Question: I have created heatmap graphs using gnuplot.
I have data.dat:
'''
avail reli perf
stop 181 20 121 10 34 20
jitter 18 20 17 20 13 20
limp 12 20 5 30 20 20
'''
and gnuplot script:
'''
set term pos eps font 20
unset key
set nocbtics
set cblabel "Score"
set cbtics scale 0
set cbrange [ 0.00000 : 110.00000 ] noreverse nowriteback
set palette defined ( 0.0 "#FFFFFF", 1 "#FFCCCC", 20.2 "#FF9999 ", 30.3 "#FF6666", 40.4 "#FF3333", 50.5 "#FF0000", 60.6 "#CC0000", 70.7 "#C00000", 80.8 "#B00000", 90.9 "#990000", 100.0 "#A00000")
set title "Faults"
set ylabel "Hardware Faults"
set xlabel "Aspects"
set size 1, 0.5
set output 'c11.eps'
YTICS="'awk 'BEGIN{getline}{printf "%s ",$1}' 'data2.dat''"
XTICS="'head -1 'data2.dat''"
set for [i=1:words(XTICS)] xtics ( word(XTICS,i) i-1 )
set for [i=1:words(YTICS)] ytics ( word(YTICS,i) i-1 )
plot "<awk '{$1=""}1' 'data2.dat' | sed '1 d'" matrix w image, '' matrix using 1:2:($3==0 ? " " : sprintf("%.1d",$3)) with labels
#######^ replace the first field with nothing
################################## ^ delete first line
'''
My output is:

Here I have range 1-20,30-39,...,100 or more)
Now I have to 2 values in every axis. e.g stop and avail have(181 and 20). the 181 is the count and 20 is percentages. I want to create graphs which have colors base on percentages and the labels on my graphs from the counts of data.
I have experienced create some graph using for and do some modulo to select the data. But here, I have not idea to create that graphs. Any suggestion for creating this? Thanks!
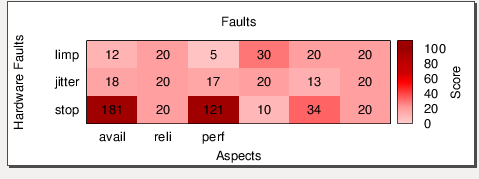
Answer: You can use 'every' to skip columns.
'plot ... every 2' only uses every second column, which is what you can use for the labels. For the colors, you must start with the second column (numbered with '1'), and you need 'every 2::1'.
Following are the relevant changes only to your script:
'''
set for [i=1:words(XTICS)] xtics ( word(XTICS,i) 2*i-1 )
plot "<awk '{$1=""}1' 'data2.dat' | sed '1 d'" matrix every 2::1 w image, '' matrix using ($1+1):2:(sprintf('%d', $3)) every 2 with labels
'''
The result with 4.6.5 is: